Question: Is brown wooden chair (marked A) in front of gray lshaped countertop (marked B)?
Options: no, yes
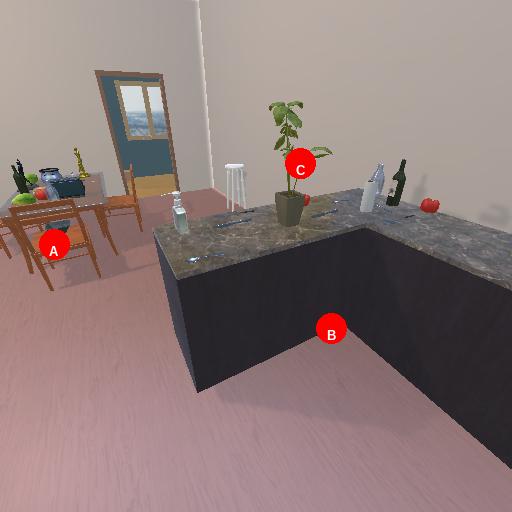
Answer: no